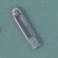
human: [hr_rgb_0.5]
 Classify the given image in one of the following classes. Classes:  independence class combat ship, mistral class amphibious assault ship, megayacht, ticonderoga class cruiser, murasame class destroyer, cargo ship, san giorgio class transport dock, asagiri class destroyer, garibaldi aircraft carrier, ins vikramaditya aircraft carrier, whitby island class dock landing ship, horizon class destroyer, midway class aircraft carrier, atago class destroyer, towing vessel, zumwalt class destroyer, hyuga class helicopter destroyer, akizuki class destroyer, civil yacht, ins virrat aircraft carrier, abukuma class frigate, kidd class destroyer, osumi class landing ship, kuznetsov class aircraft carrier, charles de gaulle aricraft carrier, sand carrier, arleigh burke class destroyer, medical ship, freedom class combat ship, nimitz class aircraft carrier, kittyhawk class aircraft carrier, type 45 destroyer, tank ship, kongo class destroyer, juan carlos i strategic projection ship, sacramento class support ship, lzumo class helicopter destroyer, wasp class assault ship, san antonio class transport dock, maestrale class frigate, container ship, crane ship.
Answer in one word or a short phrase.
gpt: Sand carrier